Question: I have a 12 rows containing from January to December and 31 columns representing the day of month.
I used the formula '=TEXT(today(),"mmmm")' in cell b1 to get the name of the month ie: August.
How can i change the background color of the whole row of August.
I know i should work with Format->Conditional Formatting:

Sheets is NOT coloring the specific month.
I used: Apply to range A:AF AND Custom FORMULA is: $A=$b1
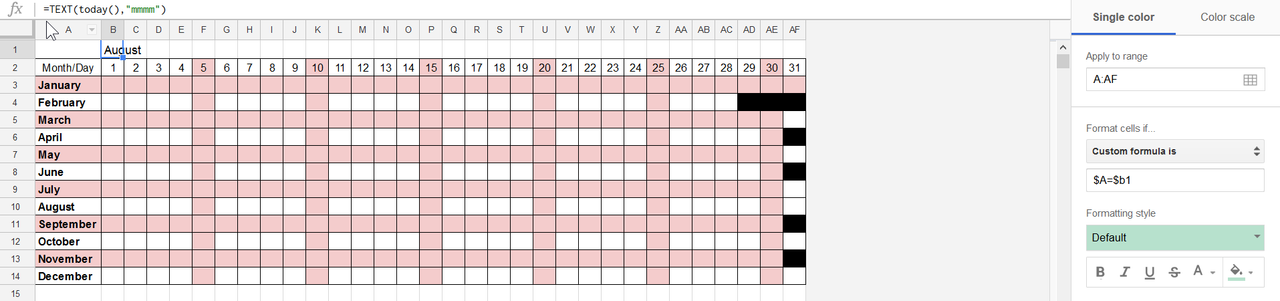
Answer: Please clear any CF from A:AF and try selecting A1:AF14, Format - Conditional formatting..., :
'''
=$B$1=$A1
'''
with formatting of your choice.
Assumes your month names are Text.
Selecting the range sets the 'Applies to' criteria and since it is often easiest and most versatile (eg regarding insertion and deletion of rows) to choose whole oolumns, the associated formulae will normally need to start from Row1.